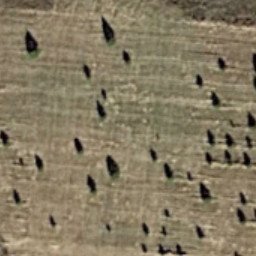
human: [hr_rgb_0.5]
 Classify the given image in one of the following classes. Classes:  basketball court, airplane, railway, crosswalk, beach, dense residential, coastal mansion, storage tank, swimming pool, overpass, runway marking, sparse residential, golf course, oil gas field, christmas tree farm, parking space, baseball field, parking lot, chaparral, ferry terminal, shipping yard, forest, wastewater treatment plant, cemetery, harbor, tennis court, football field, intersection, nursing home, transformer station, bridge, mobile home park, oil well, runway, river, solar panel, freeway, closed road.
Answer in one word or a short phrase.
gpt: christmas tree farm